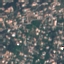
Land use / land cover: Residential